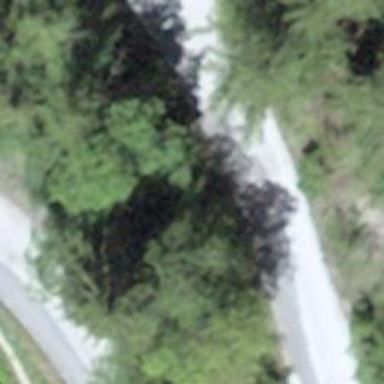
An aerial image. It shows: Asphalt road classified as tertiary.